Question: I am trying to work through a <URL> from Dan Gizzelquist.
One of those exercises (exercise 4) implements a shift register, composed by two sub module and a top module.
I'll post the vhdl sources here, if you prefer verilog, there are also verilog sources in the exercise-04 folder at <URL> link.
lfsr_fib.vhd
'''
library ieee;
use ieee.std_logic_1164.all;
use ieee.numeric_std.all;
entity lfsr_fib is
generic (LN : natural := 8;
TAPS : std_logic_vector(LN-1 downto 0) := x"2d";
INITIAL_FILL : std_logic_vector(LN-1 downto 0) := x"01");
port (i_clk, i_reset, i_ce, i_in : in std_logic;
o_bit : out std_logic := INITIAL_FILL(0));
end entity lfsr_fib;
architecture behavior of lfsr_fib is
signal sreg : std_logic_vector(LN-1 downto 0) := INITIAL_FILL;
begin
process(i_clk)
begin
if (rising_edge(i_clk)) then
if (i_reset = '1') then
sreg <= INITIAL_FILL;
elsif (i_ce = '1') then
sreg(LN-2 downto 0) <= sreg(LN-1 downto 1);
sreg(LN-1) <= (xor (sreg and TAPS)) xor i_in;
end if;
end if;
end process;
process(sreg)
begin
o_bit <= sreg(0);
end process;
end behavior;
'''
dblpipe.vhd
'''
library ieee;
use ieee.std_logic_1164.all;
use ieee.numeric_std.all;
entity dblpipe is
port (i_clk, i_ce, i_data : in std_logic;
o_data : out std_logic := '0');
end entity dblpipe;
architecture behavior of dblpipe is
component lfsr_fib
port(i_clk, i_reset, i_ce, i_in : in std_logic;
o_bit : out std_logic);
end component;
signal a_data, b_data : std_logic;
begin
----
----
one: lfsr_fib port map (
i_clk => i_clk,
i_reset => '0',
i_ce => i_ce,
i_in => i_data,
o_bit => a_data);
two: lfsr_fib port map (
i_clk => i_clk,
i_reset => '0',
i_ce => i_ce,
i_in => i_data,
o_bit => b_data);
process(a_data, b_data)
begin
o_data <= a_data xor b_data;
end process;
----
----
end behavior;
'''
formal properties file:
'''
'default_nettype none
//
module dblpipe_vhd(i_clk, i_ce, o_data);
input wire i_clk;
input wire i_ce;
input wire o_data;
'ifdef FORMAL
// Your goal: to get the following assertion to pass
//
// assume(one.sreg = two.sreg);
// assert(one.sreg == two.sreg);
always @(*)
begin
assert(o_data == 1'b0);
end
always @(*)
begin
if(i_clk)
begin
assume(one.i_clk);
assume(two.i_clk);
end
else
begin
assume(!one.i_clk);
assume(!two.i_clk);
end
end
//Trigger a counter example at step 18 - to check if the assumptions made where applied
// always @(posedge i_clk)
// if(f_time >= 18)
// assert(f_time < 18);
'endif
endmodule
bind dblpipe dblpipe_vhd copy (.*);
'''
sby control script:
'''
[options]
mode prove
[engines]
smtbmc
# abc pdr
# abc pdr
# aiger avy
# aiger suprove
[script]
read -vhdl lfsr_fib.vhd
read -vhdl dblpipe.vhd
read -formal dblpipe_vhd.sv
prep -top dblpipe
[files]
lfsr_fib.vhd
dblpipe.vhd
dblpipe_vhd.sv
'''
## Related Question 1:
Playing around with different assertations led to the following K-Induction Trace:

My questions is, why does the trace show that the clock of the submodules are ticking while the top-level clock does not?
Even adding the following code did not get the clocks to tick simultaneously:
'''
always @(*)
begin
if(i_clk)
begin
assume(one.i_clk);
assume(two.i_clk);
end
else
begin
assume(!one.i_clk);
assume(!two.i_clk);
end
end
'''
However i_ce is apparently connected somehow as it is in sync amongst all modules:
<URL>
## Related Question 2
And why is the solution to the problem to that both sregs are equal instead of to that they are equal?
As we are defining which inputs shall be taken for granted for me it sounds more like assume should be used in this case.
'''
always @(*)
assert(one.sreg == two.sreg);
'''
instead of:
'''
always @(*)
assume(one.sreg = two.sreg);
'''
## Related Question 3
Can somebody explain to me why the input data is not wired-up in the wrapper module? This way I cannot see what data is fed into the top-level module in the trace view... But if I add it to the module definition it still stays always 0 in the trace file.
'''
module dblpipe_vhd(i_clk, i_ce, o_data);
input wire i_clk;
input wire i_ce;
input wire o_data;
'''
Most questions that I had in the past could be solved by reading the available documentation again and again, but regarding these questions I just could not find a solution on my own.
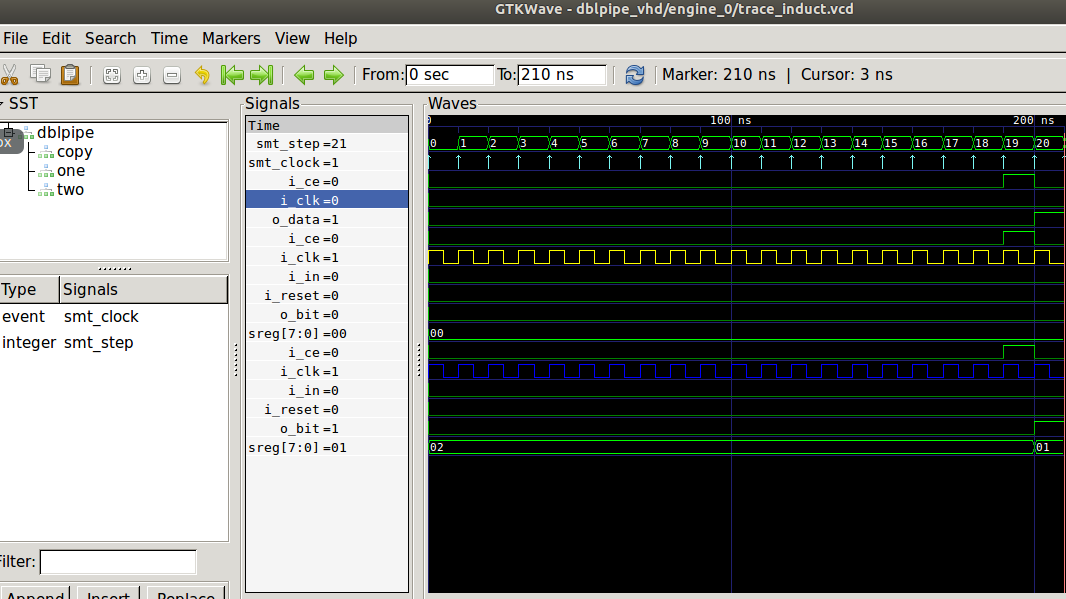
Answer: ## On question 1
The trace you're seeing might have some kind of tool bug which causes it to not set the value of 'dblpipe_vhd .i_clk' properly. I say this, because it seems that your assertion is firing. The tool probably sees that there is no clocked logic directly under 'dblpipe_vhd' and treats the clock as redundant.
The tool (and other formal verification tools as well) infers clocks automatically and handles them differently to "regular" signals that describe logic. The 'assumes' you wrote for the clocks will probably not do anything.
(I'm not that familiar with 'sby', but I can imagine that it actually uses the 'smt_clock' signal to clock the logic and the other clocks are there just for debug purposes.)
## On question 2
IMO, for the assertion on 'o_data' to pass, it should be enough to 'assume' that the two LSFRs start out from the same state. Since you never apply reset, the tool is free to choose the initial state. I'm guessing the author is trying to make a point of this.
No idea why you would want to do proofs without applying reset first. Reset signals are there to ensure predictable start states. You'll never really use them without resetting them first.
## On question 3
'dblpipe_vhd' is not the top module. 'dblpipe' is. An instance of 'dblpipe_vhd' called 'copy' is added under 'dblpipe' by the 'bind' statement. It only asserts against 'o_data', so it only needs that signal.